Interaction volume radius: 5 \u00c5
Interaction volume height: 10 \u00c5
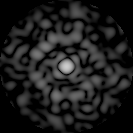
Disorder parameter: 0.8636